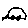
Label: car